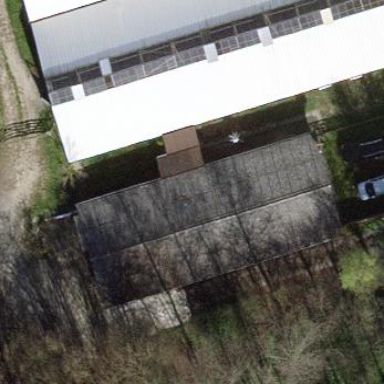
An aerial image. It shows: Greenhouse.